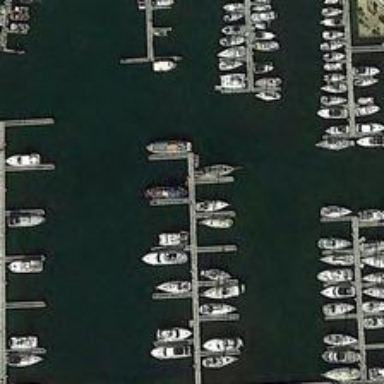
Some boats are in a port in four lines orderly .